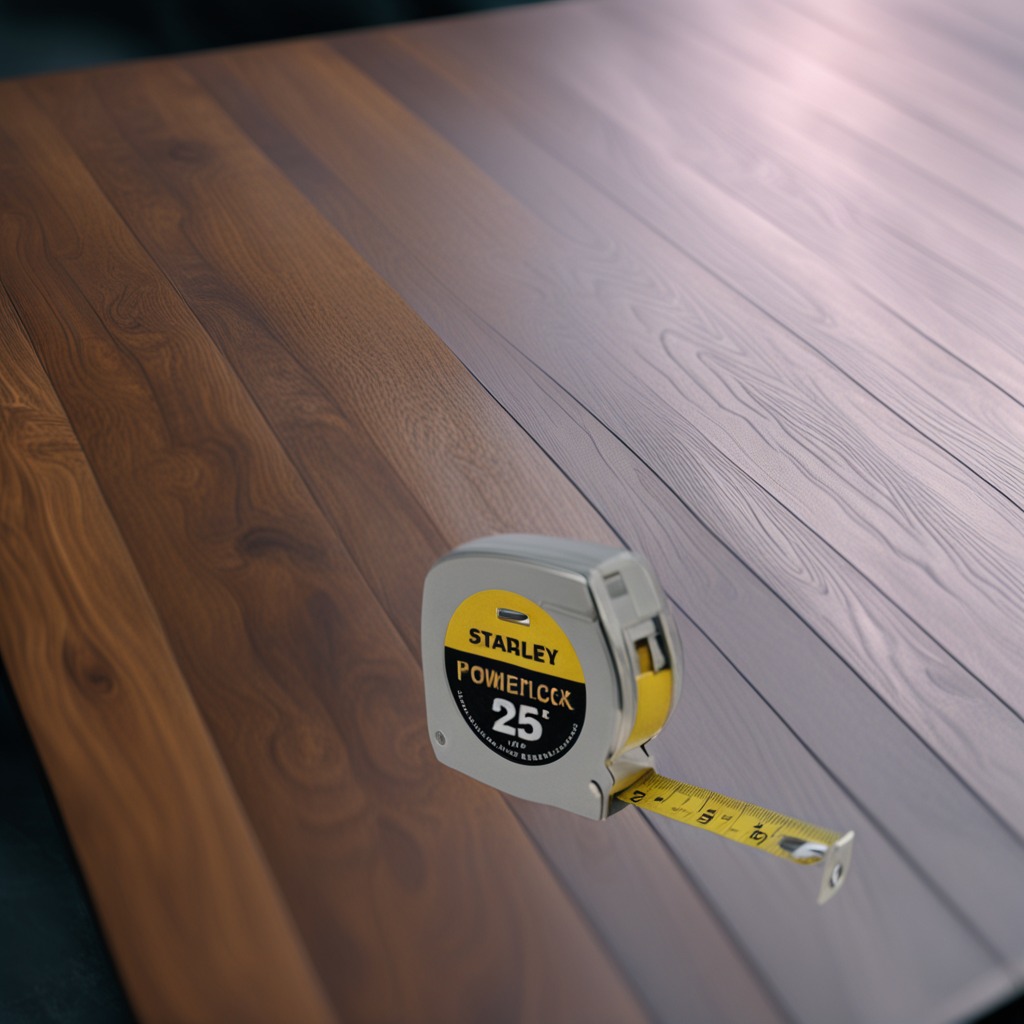
A measuring tape is lying on a old table with faint burn marks in a small garage at twilight.